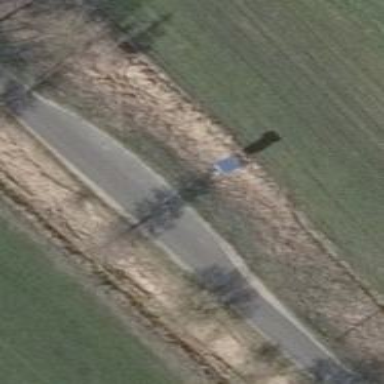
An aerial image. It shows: Passing place on the road.